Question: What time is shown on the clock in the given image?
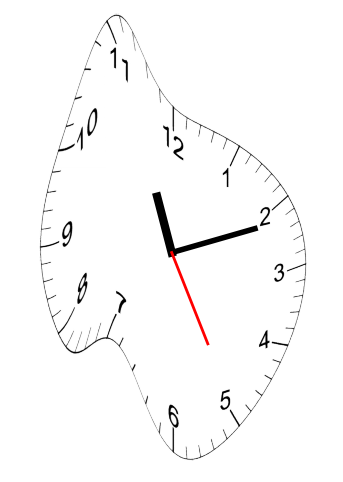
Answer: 11:11:25